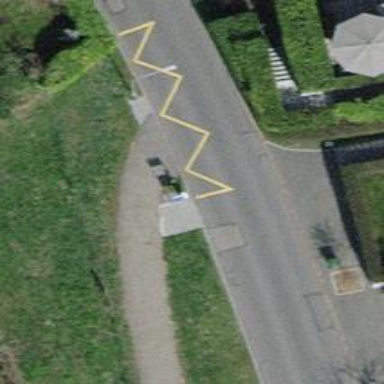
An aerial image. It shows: Public transport stop position.